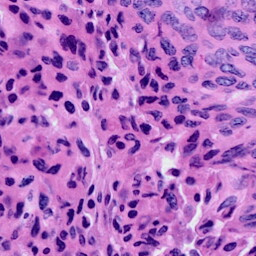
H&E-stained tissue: Cervix